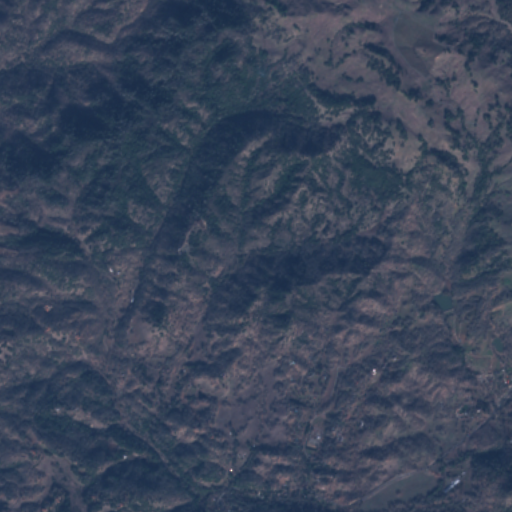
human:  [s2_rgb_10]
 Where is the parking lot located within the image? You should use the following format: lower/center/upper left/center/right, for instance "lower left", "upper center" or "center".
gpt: The parking lot is located in the lower right of the image.
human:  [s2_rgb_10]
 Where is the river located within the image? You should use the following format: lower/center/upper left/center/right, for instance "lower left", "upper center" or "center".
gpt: The river is located in the lower of the image.
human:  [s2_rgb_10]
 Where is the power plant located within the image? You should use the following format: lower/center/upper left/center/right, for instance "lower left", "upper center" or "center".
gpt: There is no power plant in the image.